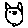
Label: cat